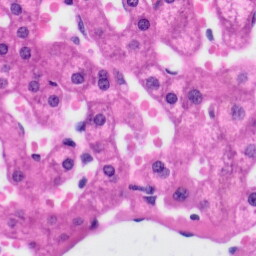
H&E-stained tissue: Liver